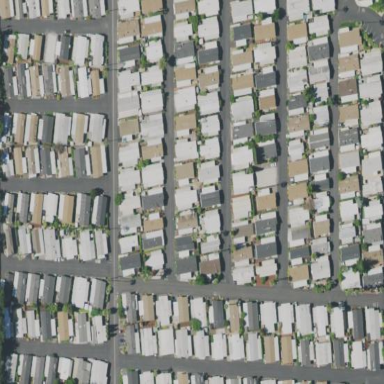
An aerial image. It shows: Residential area designated as trailer park.